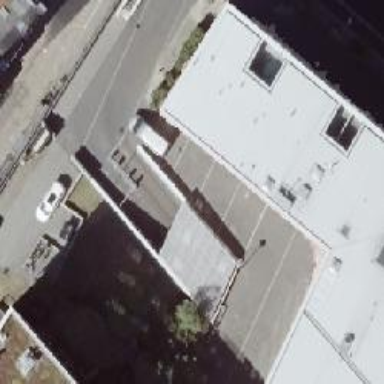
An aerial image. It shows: Parking area.